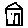
Label: house